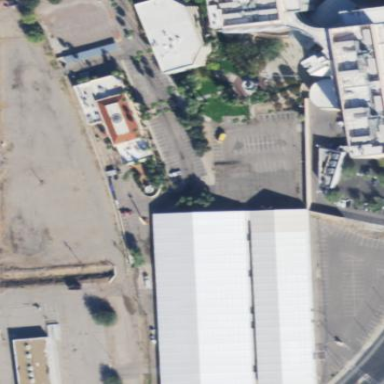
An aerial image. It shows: Warehouse building.